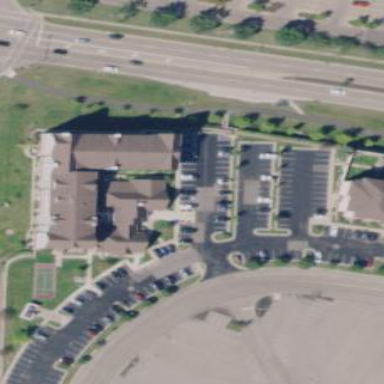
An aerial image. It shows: Hotel building.